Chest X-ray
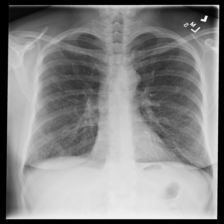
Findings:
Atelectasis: negative
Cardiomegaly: negative
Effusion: negative
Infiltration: negative
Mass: negative
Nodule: negative
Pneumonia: negative
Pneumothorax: negative
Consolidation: negative
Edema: negative
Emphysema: negative
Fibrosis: negative
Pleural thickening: negative
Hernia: negative